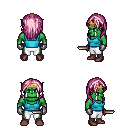
a pixel art fantasy rpg character, male body template, orc, green skin, teal pirate shirt, white pants, pink long hairstyle, gold tiara, metal gloves, maroon shoes, dagger, four views (front, back, left, right), 2x2 character sprite sheet, small pixel art, hard edges, no anti-aliasing